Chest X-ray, PA view. Patient: 53 years old, sex M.
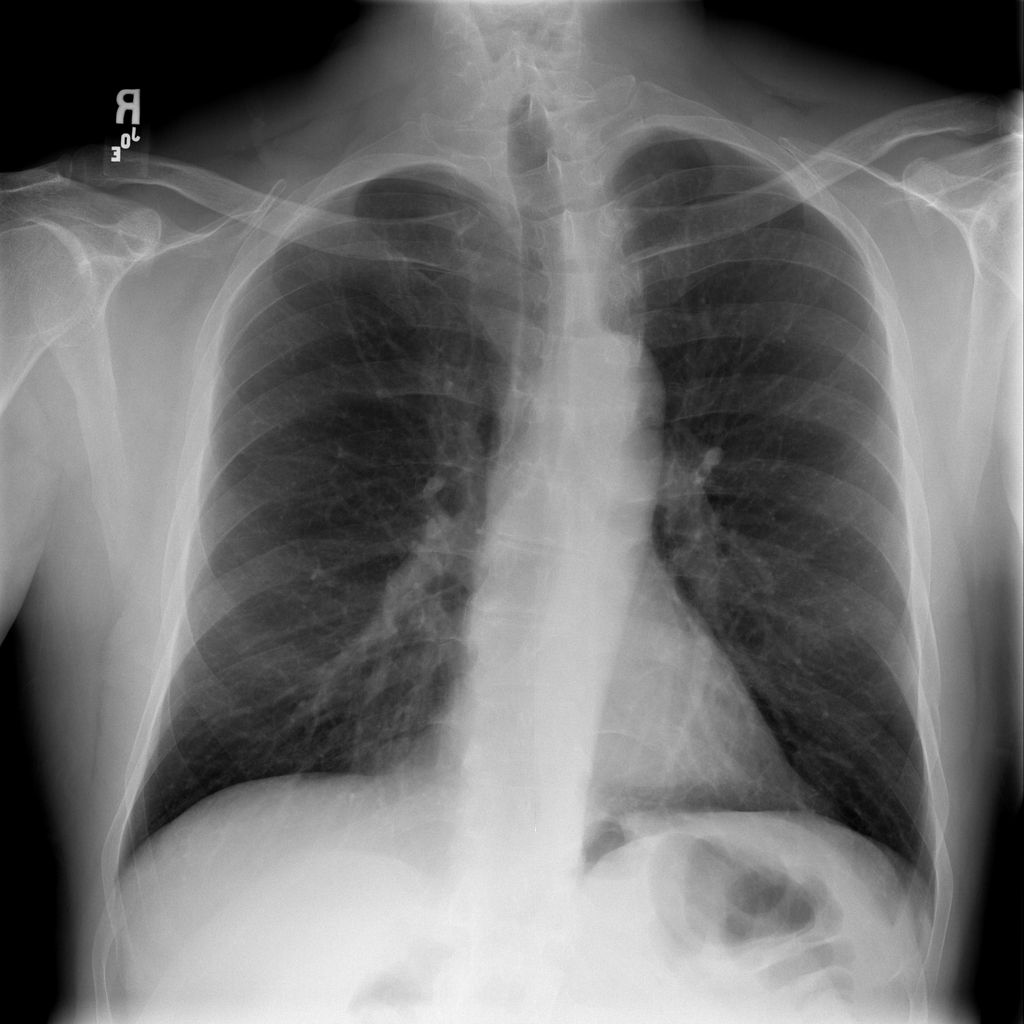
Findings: No Finding